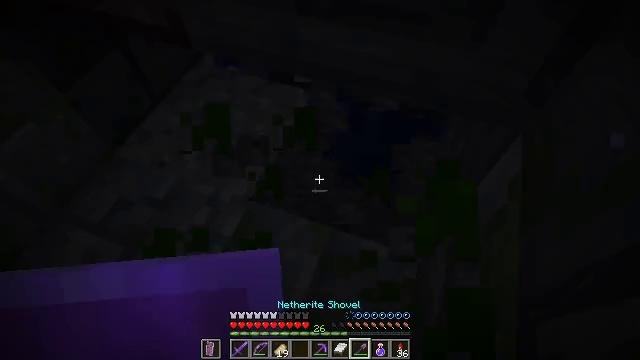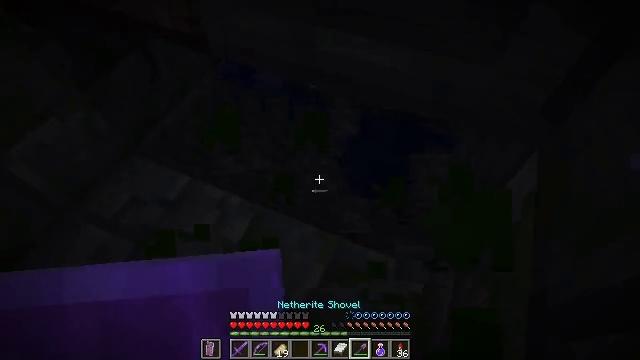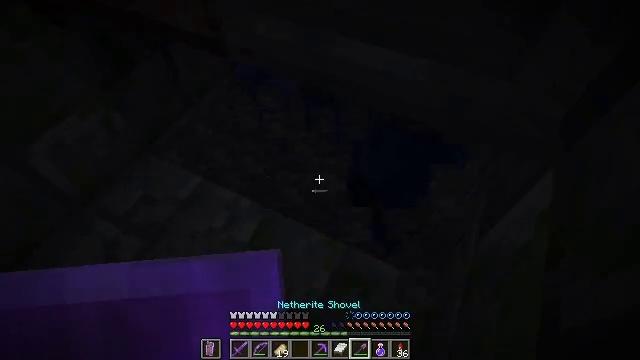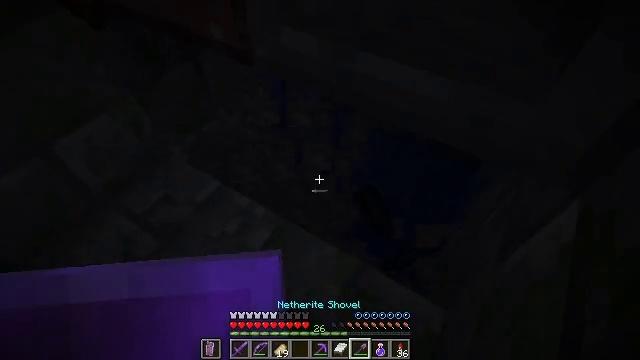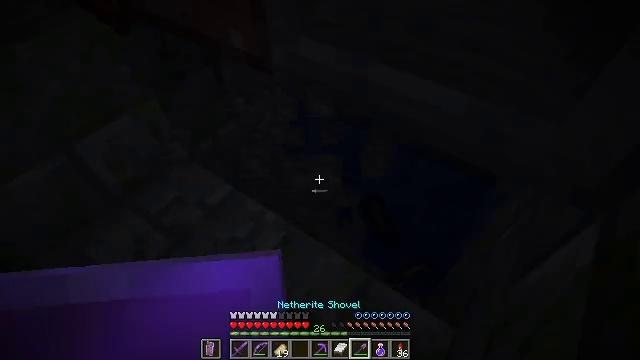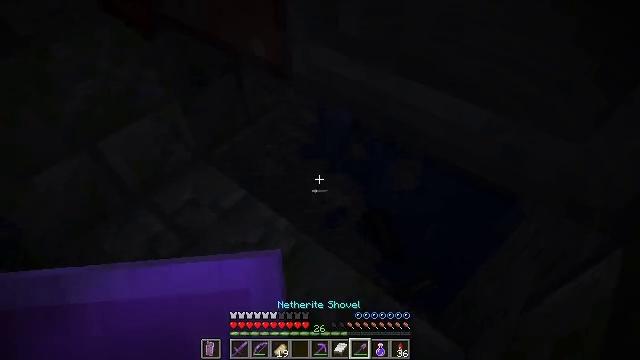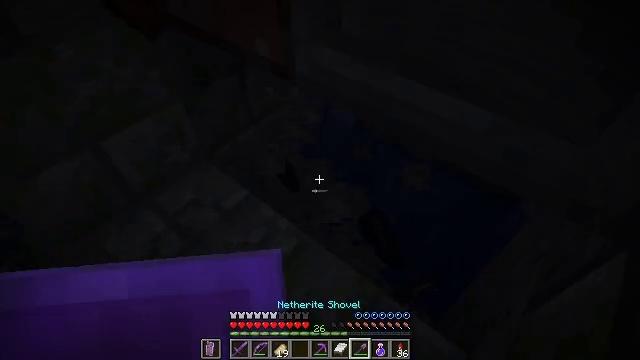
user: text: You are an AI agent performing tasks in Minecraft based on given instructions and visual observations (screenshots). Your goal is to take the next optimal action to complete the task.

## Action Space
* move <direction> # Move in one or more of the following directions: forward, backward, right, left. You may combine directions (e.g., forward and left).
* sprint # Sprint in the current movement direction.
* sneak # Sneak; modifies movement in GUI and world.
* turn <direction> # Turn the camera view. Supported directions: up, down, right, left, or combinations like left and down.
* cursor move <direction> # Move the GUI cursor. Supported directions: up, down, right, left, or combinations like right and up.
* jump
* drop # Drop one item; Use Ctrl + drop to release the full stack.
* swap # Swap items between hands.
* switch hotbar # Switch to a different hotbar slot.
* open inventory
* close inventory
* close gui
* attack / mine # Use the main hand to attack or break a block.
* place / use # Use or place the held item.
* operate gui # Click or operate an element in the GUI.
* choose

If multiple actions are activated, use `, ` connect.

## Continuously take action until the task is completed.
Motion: motion action
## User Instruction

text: Collect gravel for your inventory.
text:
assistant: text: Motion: turn left and up, attack / mine
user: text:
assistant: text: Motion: turn left and up, attack / mine
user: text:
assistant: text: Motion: turn left and up, attack / mine
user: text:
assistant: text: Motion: turn left and up, attack / mine
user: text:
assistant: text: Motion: turn left and up, attack / mine
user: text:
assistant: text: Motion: attack / mine
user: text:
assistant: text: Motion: attack / mine